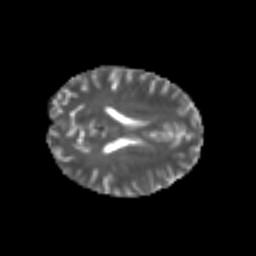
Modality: T2w
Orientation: axial
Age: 25
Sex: male
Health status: healthy